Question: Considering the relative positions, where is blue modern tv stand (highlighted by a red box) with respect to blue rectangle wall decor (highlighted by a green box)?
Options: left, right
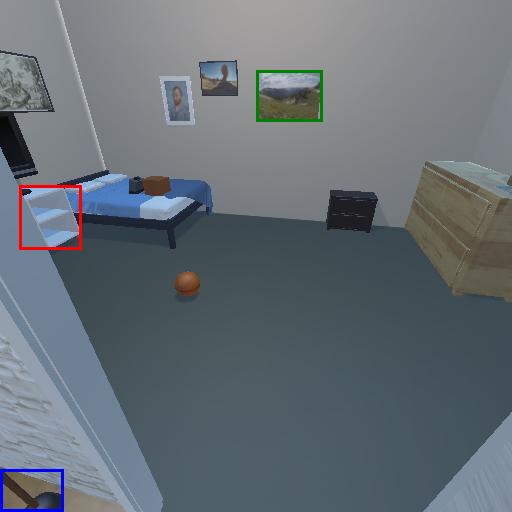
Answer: left